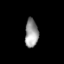
Tissue: lung
Cell type: Myeloid cells
Senescence score: 0.2337
Nuclear area (px): 368
Mean DAPI intensity: 153.209